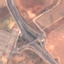
Label: Highway